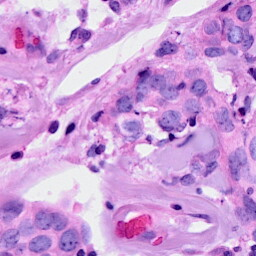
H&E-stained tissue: Breast